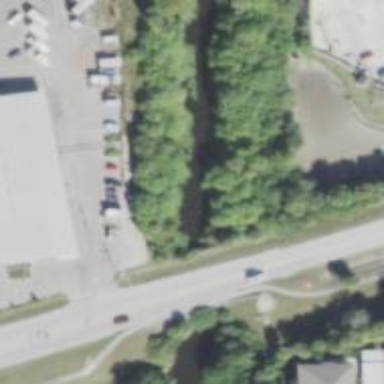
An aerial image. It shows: Culvert tunnel crossing over canal.